Question: I am making wordpress template. I've made mega menu on it. Such as on screenshot.  But it is only in html. How to add custom settings in wordpress console for users, to add menu items etc.. ?
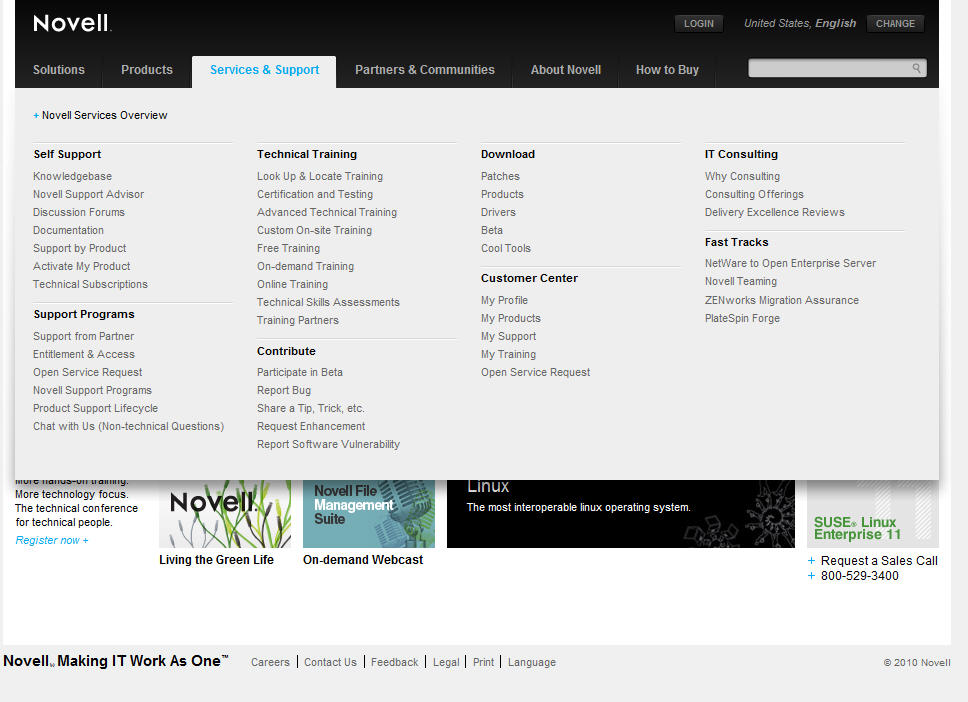
Answer: The wordpress function to create menus is wp_nav_menu however I'm not sure it will work with your menu, it will depend of the structure you developed your mega menu and if it's like the default output by the wp_nav_menu function.
If it's not you will need to write a menu nav walker function.
You can check more about that <URL>
Maybe if you can shere your mega menu code I could help you more.